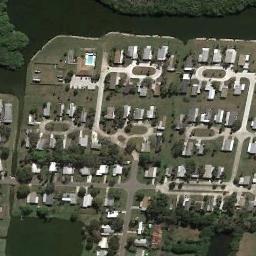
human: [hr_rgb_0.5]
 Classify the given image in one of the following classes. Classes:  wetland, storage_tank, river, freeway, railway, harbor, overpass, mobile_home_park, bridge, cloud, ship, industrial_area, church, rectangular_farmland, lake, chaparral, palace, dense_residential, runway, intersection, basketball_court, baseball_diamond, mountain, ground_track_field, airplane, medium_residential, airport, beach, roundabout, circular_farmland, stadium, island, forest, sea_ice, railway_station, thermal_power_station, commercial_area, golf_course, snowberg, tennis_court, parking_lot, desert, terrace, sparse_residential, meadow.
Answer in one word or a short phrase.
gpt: mobile_home_park